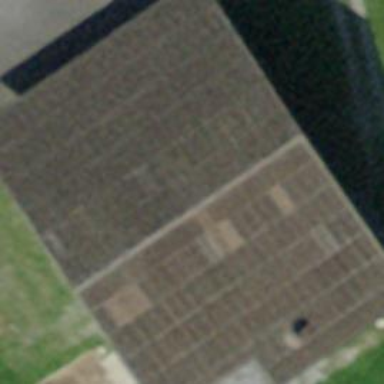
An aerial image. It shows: Barn.